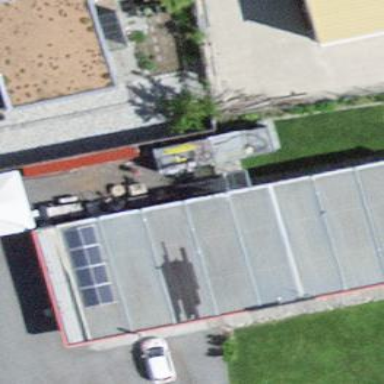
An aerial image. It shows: Commercial building.